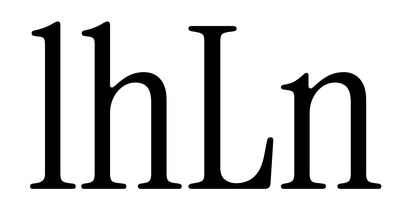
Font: InstrumentSerif-Regular